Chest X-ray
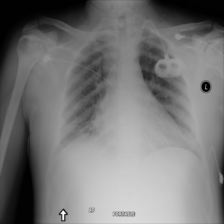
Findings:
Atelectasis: negative
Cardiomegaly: negative
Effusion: negative
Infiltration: negative
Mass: negative
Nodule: negative
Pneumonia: negative
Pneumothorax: negative
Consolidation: negative
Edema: negative
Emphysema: negative
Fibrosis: negative
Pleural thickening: negative
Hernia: negative